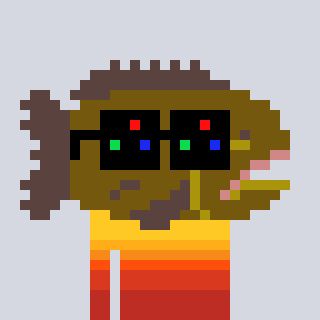
a pixel art character with square black sunglasses, a grouper-shaped head and a yellow-colored body on a cool background